Question: Due to the nature of the keywords, I find it difficult to easily google this. I want to implement a "help" item on the menu bar that will launch some basic documentation for the user to read, after I have written it. Are there any standards or libraries I should be aware about before diving into this aspect? The program incorporating the "help" functionality will be a C# WPF Desktop application.
Example from MS Word :

I'm sure they don't reinvent the wheel every time they use the help function, and I don't want to either. Where can I look to find something open source that is similar to this functionality and maybe some general guidelines on how to write help for non-technical and technical users?
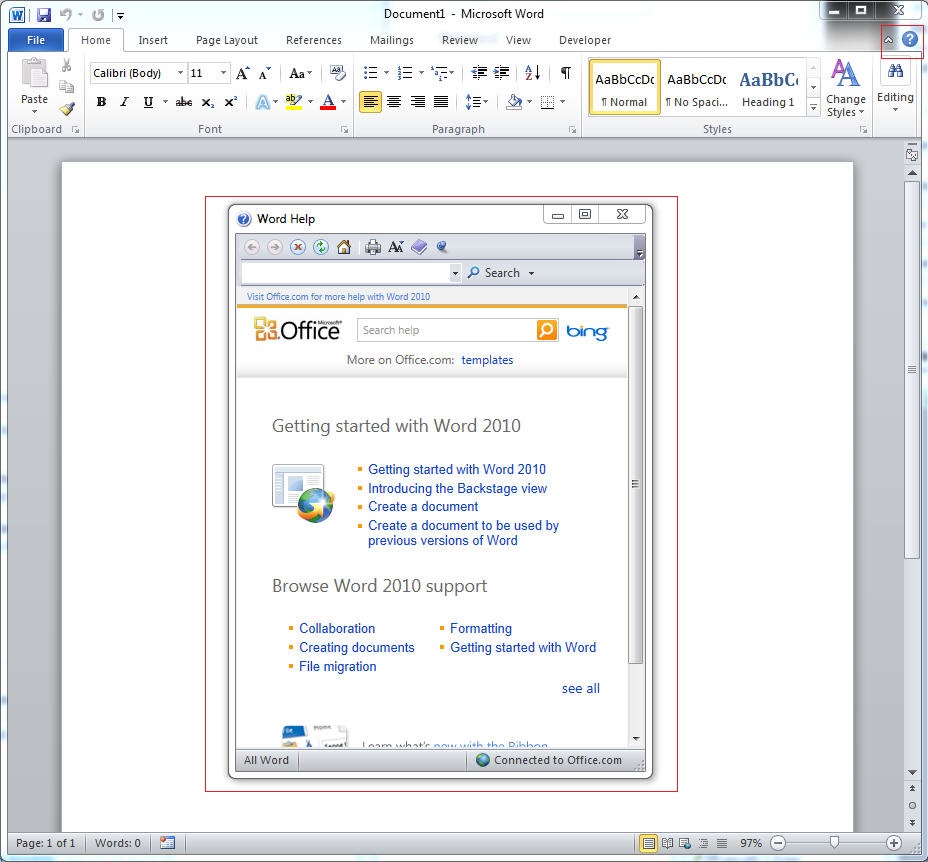
Answer: I think that following links should be useful for you.
<URL>
<URL>